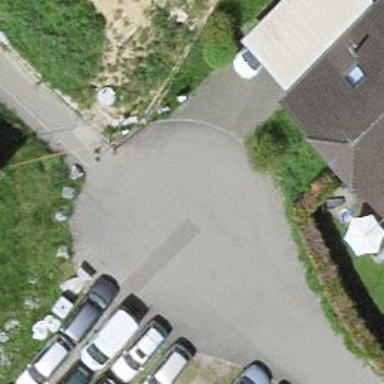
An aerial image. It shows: Turning circle on the road.